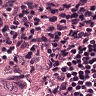
Metastatic tissue present: yes